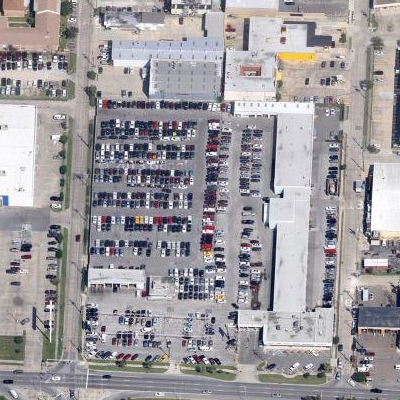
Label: Parking